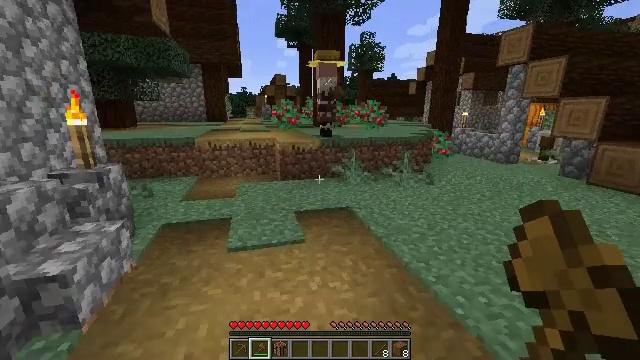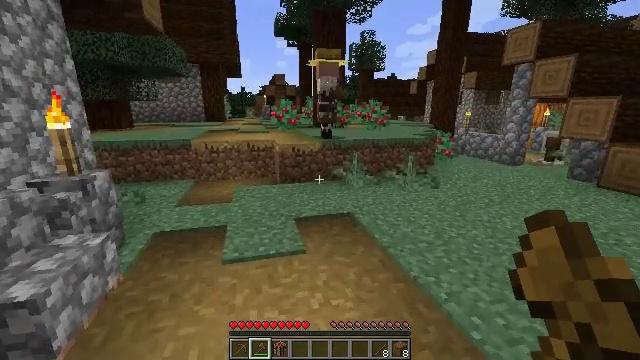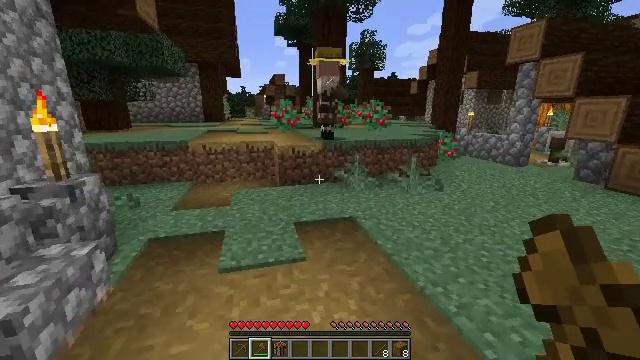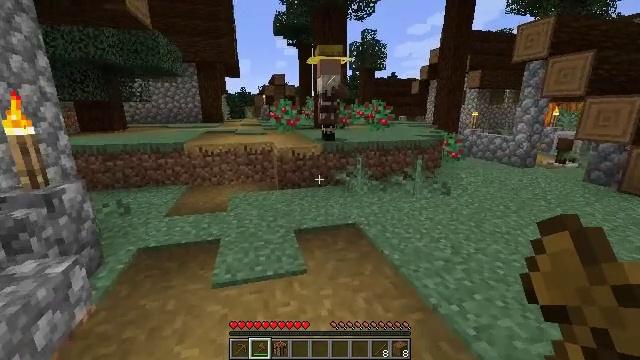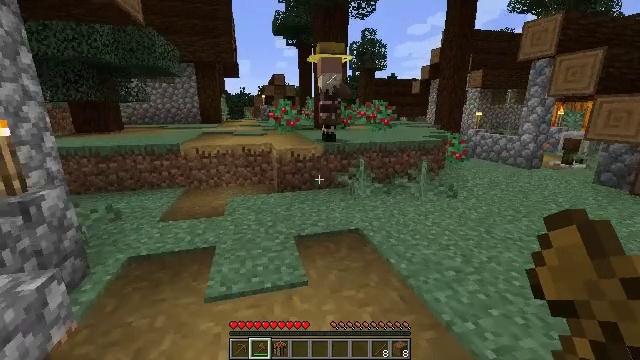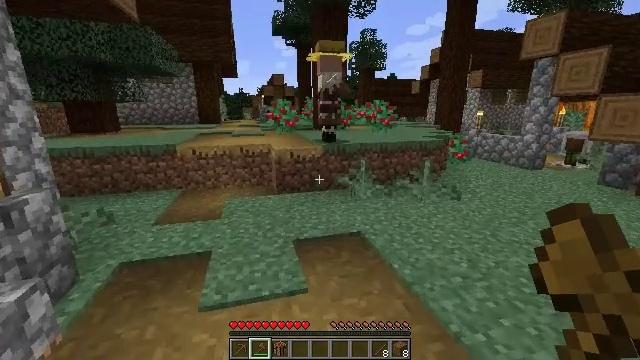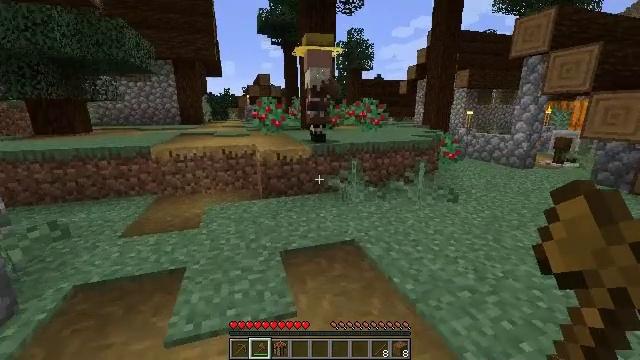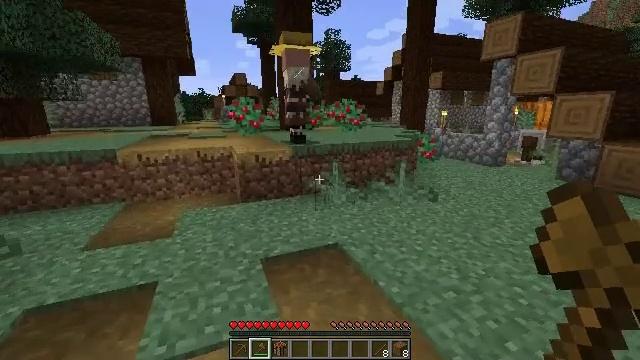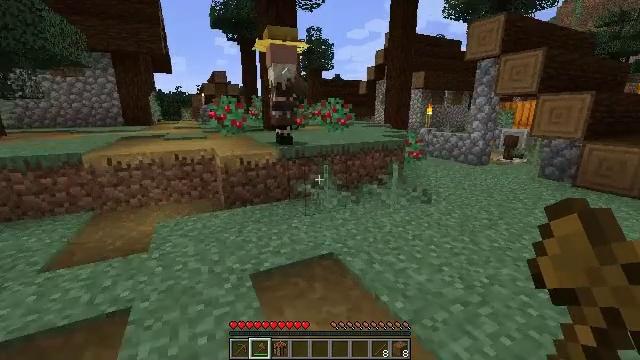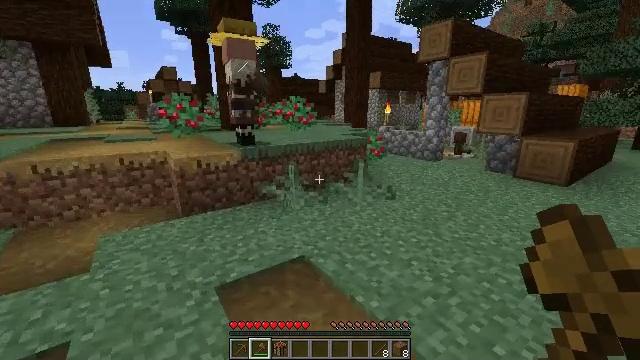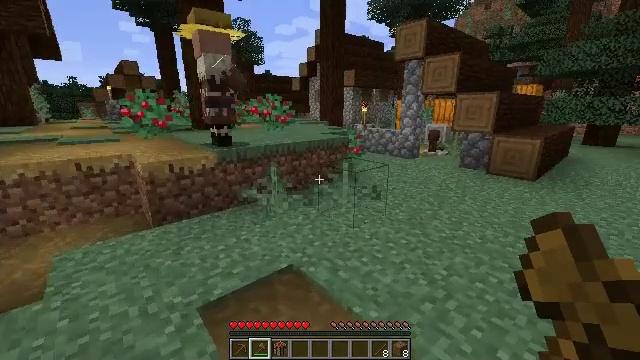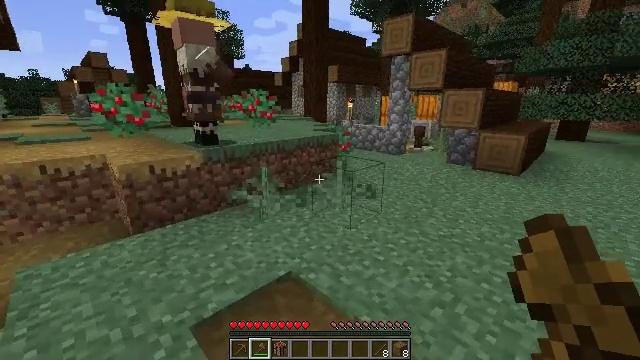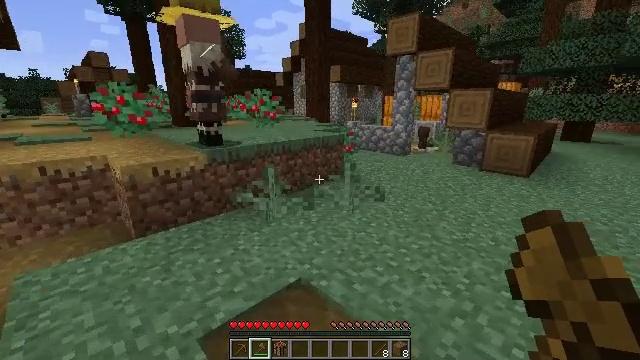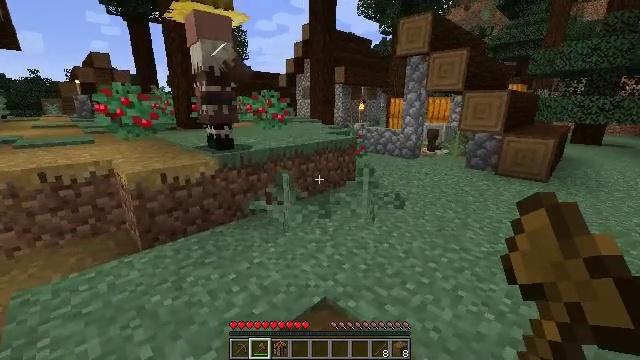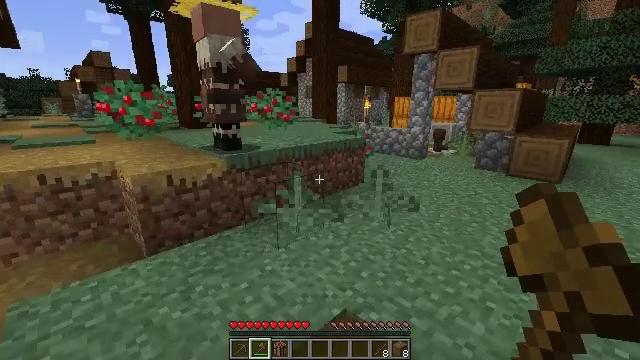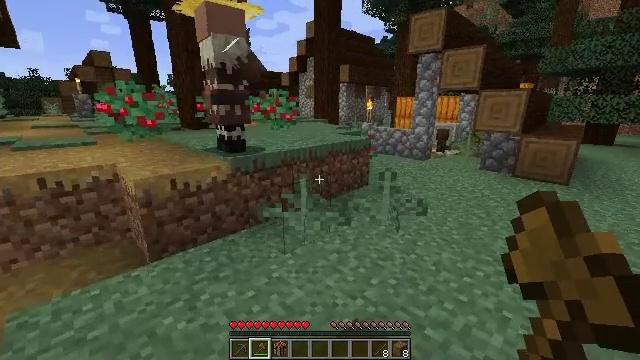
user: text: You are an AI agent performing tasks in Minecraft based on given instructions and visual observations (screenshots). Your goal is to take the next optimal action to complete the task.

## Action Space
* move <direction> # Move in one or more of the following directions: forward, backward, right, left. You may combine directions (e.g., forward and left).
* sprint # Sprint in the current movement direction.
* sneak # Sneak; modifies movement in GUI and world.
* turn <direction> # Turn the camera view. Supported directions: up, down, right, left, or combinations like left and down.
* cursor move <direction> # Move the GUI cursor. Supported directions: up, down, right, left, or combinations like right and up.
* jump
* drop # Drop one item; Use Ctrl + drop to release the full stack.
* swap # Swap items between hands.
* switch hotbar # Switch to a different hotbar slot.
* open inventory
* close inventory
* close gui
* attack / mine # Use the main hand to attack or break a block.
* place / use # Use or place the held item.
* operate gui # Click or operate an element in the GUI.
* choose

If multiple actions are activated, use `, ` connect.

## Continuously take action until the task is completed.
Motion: motion action
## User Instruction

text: Take down the purple bed.
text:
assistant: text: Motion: move forward
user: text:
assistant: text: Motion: move forward
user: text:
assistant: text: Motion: move forward
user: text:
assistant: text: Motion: move forward
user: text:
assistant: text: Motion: move forward
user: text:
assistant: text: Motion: move forward, turn right
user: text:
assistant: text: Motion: move forward and move left, turn right
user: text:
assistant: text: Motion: move forward and move left, turn right
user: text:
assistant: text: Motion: move forward and move left, turn right
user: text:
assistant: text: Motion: move forward and move left, turn right
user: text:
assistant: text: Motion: move forward and move left, turn right
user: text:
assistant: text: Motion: move forward and move left
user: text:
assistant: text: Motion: move forward and move left
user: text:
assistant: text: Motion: move forward and move left
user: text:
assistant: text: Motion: move forward and move left
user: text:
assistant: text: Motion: move forward and move left
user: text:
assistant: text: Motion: move forward and move left
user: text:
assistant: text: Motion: move forward and move left, turn left and down
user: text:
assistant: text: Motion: move forward and move left, turn left
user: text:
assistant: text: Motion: move forward and move left, turn left and down
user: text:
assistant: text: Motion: move forward and move left, turn left and down, jump
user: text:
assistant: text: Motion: move forward, turn left and down, jump
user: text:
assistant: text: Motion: move forward, turn left and down, jump
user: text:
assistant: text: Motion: move forward, jump
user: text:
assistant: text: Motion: move forward, jump
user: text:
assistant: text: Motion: move forward
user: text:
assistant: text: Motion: move forward
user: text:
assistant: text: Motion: move forward and move right, turn up
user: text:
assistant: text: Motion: move forward and move right, turn up
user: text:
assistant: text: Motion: move forward and move right, turn up